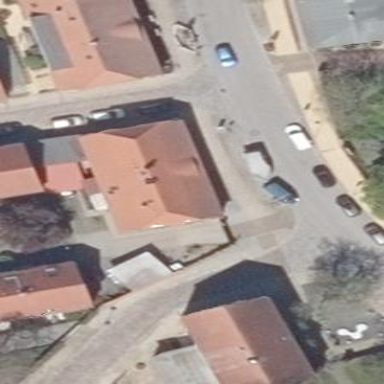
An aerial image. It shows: Image showing building with apartments.